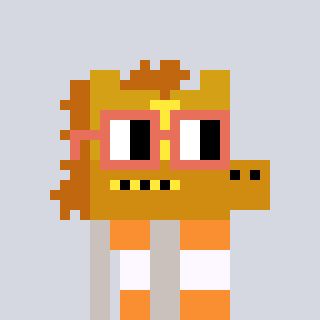
a pixel art character with square orange glasses, a yellow horse-shaped head and a foggrey-colored body on a cool background